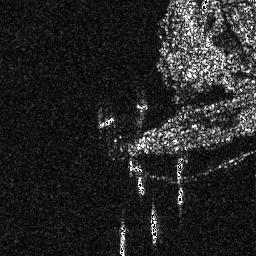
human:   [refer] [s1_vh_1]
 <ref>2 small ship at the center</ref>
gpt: <box>[[38, 44, 43, 49, 0]], [[68, 60, 71, 71, 0]]</box>

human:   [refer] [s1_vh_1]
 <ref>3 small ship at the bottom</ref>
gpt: <box>[[58, 82, 61, 94, 0]], [[45, 88, 49, 99, 0]], [[52, 67, 56, 76, 0]]</box>